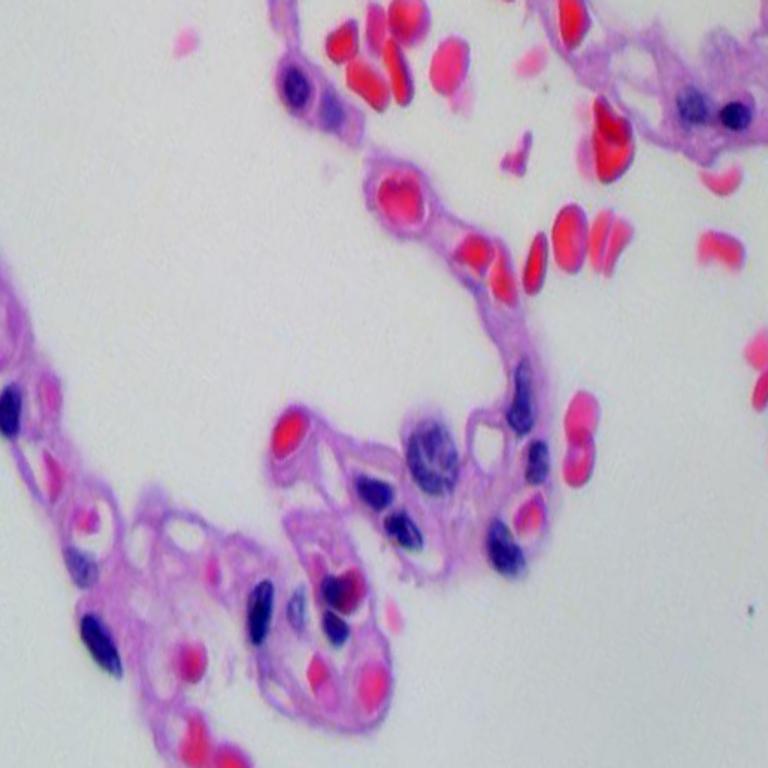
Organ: lung
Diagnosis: benign